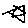
Label: star